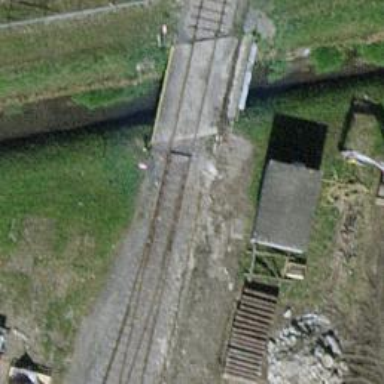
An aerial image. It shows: Bridge over single railway spur track.